Field crop: tomato
Growth stage: 2
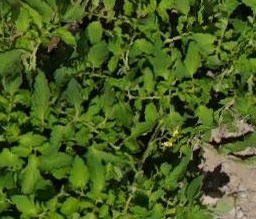
Species: tomato